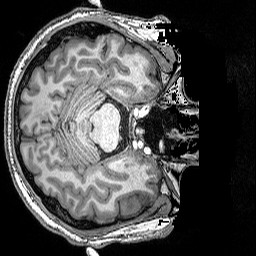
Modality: T1w
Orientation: axial
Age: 21
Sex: male